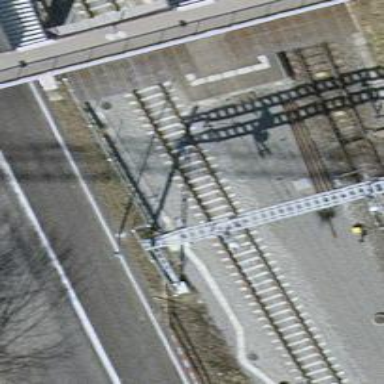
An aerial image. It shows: Solitary milestone along the railway.